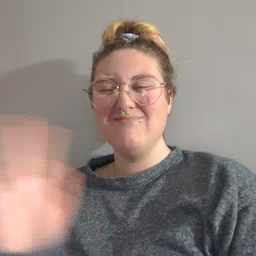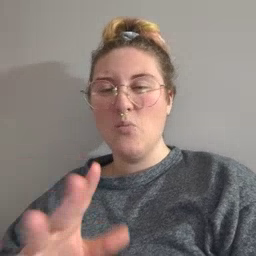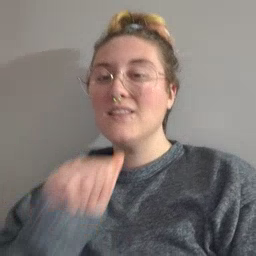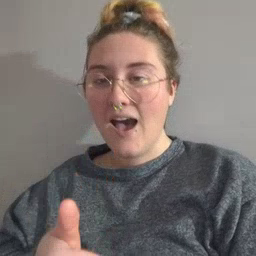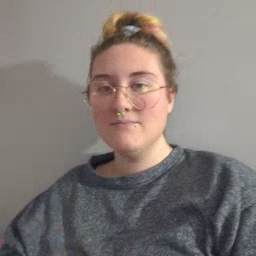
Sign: not